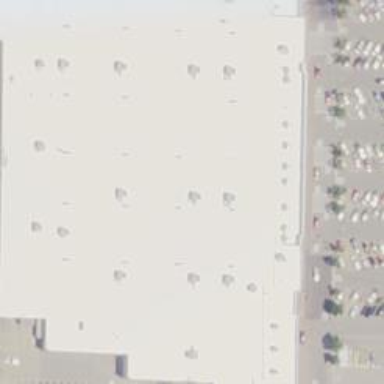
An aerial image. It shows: Retail building.